Question: I'm building a site with Bootstrap 2, and I'd like to add a dropdown menu to one item in the navbar.
Simple enough. However, when the dropdown is expanded, it appears underneath the incorrect item in the navbar:

Notice in the above screenshot that the dropdown renders underneath "Admin" (the leftmost navbar element) instead of "Locator" (the element that activates the dropdown).
How do I fix this so that the dropdown appears underneath the correct navbar element?
Here is the HTML for the navbar:
'''
<div class="navbar navbar-inverse navbar-fixed-top">
<div class="navbar-inner">
<div class="container">
<a class="brand" href="...">Dashboard</a>
<div class="nav-collapse collapse pull-right">
<ul class="nav">
<li><a href="...">Admin</a></li>
<li><a href="...">Find Trips</a></li>
<!-- Locator Dropdown -->
<li>
<a id="nav-locator-dropdown" class="dropdown-toggle" href="..."
data-toggle="dropdown" data-target="#">
Locator
<span class="caret"></span>
</a>
<ul class="dropdown-menu" role="menu" aria-labelledby="nav-locator-dropdown">
<li><a href="...">My Trips</a></li>
<li><a href="...">Create Trip</a></li>
</ul>
</li>
<li><a href="...">My Profile</a></li>
<li><a href="...">Log Out</a></li>
</ul>
</div>
</div>
</div>
</div>
'''
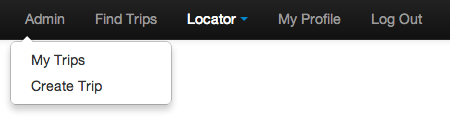
Answer: Your dropdown is appearing on the wrong spot because you're missing the class that defines the relative position for your dropdown. To fix this, just add the '.dropdown' class to your menu item with a submenu like so:
'<li class="dropdown"> ... </li>'
Here is your fixed markup:
'''
<div class="navbar navbar-inverse navbar-fixed-top">
<div class="navbar-inner">
<div class="container">
<a class="brand" href="...">Dashboard</a>
<div class="nav-collapse collapse pull-right">
<ul class="nav">
<li><a href="...">Admin</a></li>
<li><a href="...">Find Trips</a></li>
<!-- Locator Dropdown -->
<li class="dropdown">
<a id="nav-locator-dropdown" class="dropdown-toggle" href="..."
data-toggle="dropdown" data-target="#">
Locator
<span class="caret"></span>
</a>
<ul class="dropdown-menu" role="menu" aria-labelledby="nav-locator-dropdown">
<li><a href="...">My Trips</a></li>
<li><a href="...">Create Trip</a></li>
</ul>
</li>
<li><a href="...">My Profile</a></li>
<li><a href="...">Log Out</a></li>
</ul>
</div>
</div>
</div>
</div>
'''